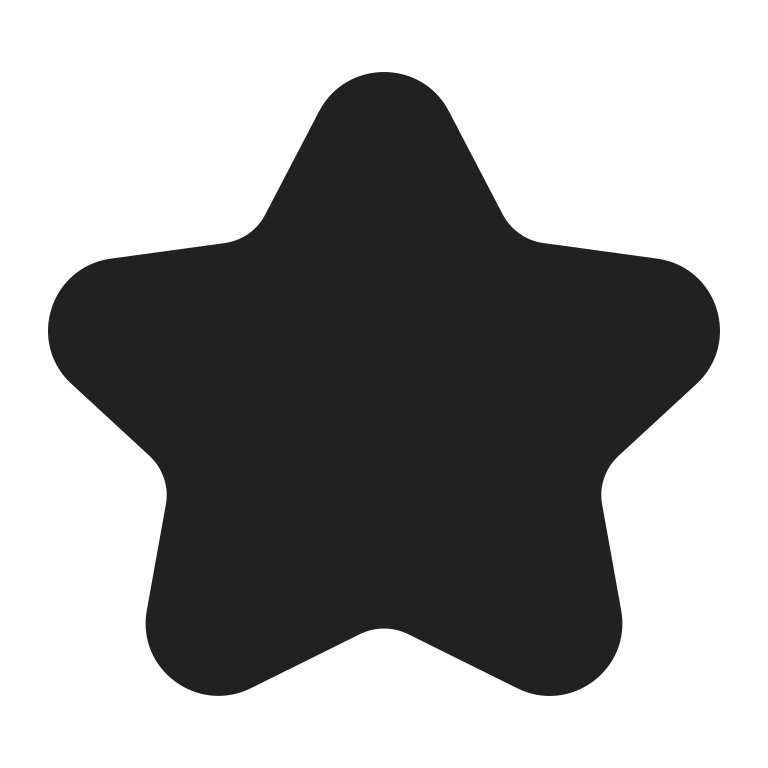
star high contrast